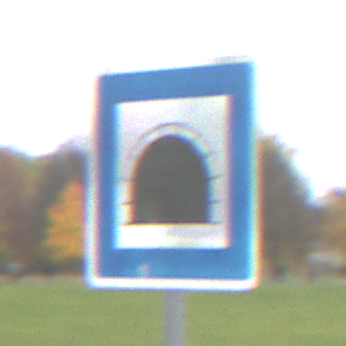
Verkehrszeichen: Tunnel
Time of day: Midday
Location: Outdoor (Suburban)
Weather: Overcast
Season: NotSpecified
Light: Natural